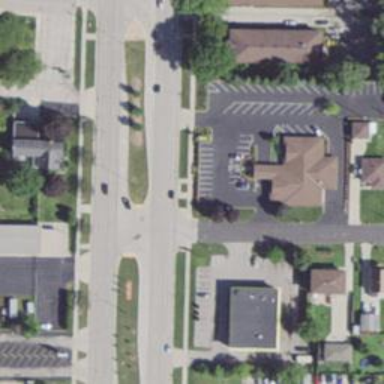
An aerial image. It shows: Unmarked road crossing.